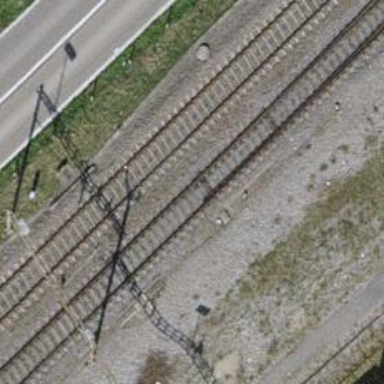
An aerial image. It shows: Single railway track with electrification through contact line.